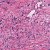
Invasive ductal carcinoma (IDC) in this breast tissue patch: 1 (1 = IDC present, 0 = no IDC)